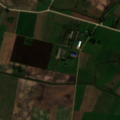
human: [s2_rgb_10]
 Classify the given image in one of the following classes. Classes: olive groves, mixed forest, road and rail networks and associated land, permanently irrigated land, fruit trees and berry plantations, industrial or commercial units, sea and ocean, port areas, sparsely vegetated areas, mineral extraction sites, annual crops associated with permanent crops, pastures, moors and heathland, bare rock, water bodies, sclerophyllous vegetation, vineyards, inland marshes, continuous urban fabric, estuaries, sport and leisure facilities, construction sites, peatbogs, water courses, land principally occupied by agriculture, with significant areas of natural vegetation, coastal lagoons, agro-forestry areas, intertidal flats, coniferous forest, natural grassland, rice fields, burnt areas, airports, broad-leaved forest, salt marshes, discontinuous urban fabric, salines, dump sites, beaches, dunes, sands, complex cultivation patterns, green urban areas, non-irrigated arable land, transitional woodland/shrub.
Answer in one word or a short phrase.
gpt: non-irrigated arable land, complex cultivation patterns